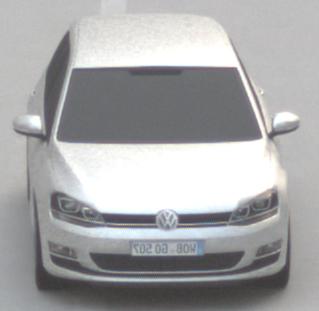
Make: VW
Model: Golf 1.2 TSI BMT
Detailed model: Golf (VII)
Model produced from: 2012/11
Model produced until: 2014/05
Doors: 3
Color: white
Road condition: dry road
Daytime: morning or afternoon
Contrast: low contrast